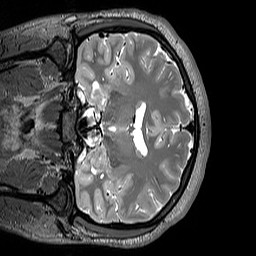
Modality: T2w
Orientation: coronal
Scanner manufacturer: siemens
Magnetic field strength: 3 T
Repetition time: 3.2 s
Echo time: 0.406 s